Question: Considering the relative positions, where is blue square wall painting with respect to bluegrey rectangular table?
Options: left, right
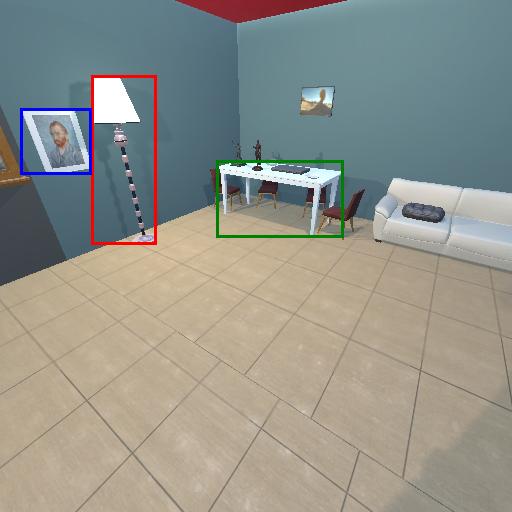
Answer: left